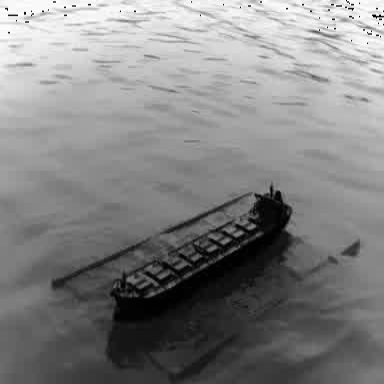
There is a liner in the infrared image.